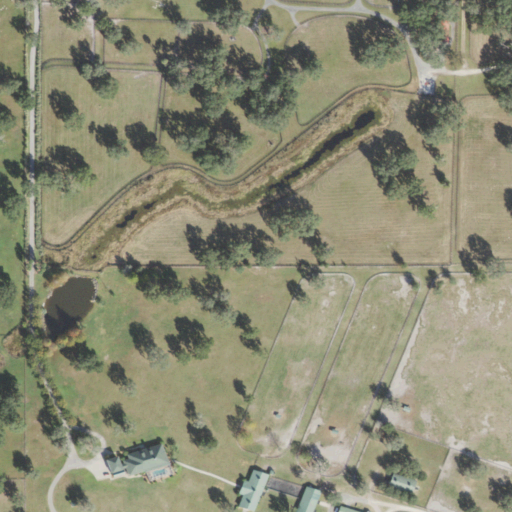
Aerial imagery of plain(s) in Florida named Sturgis Prairie containing pasture, herbaceous wetlands, evergreen forest, woody wetlands, open development, and medium intensity development